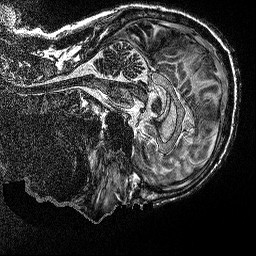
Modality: MP2RAGE
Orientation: sagittal
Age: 62
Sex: male
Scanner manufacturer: siemens
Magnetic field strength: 3 T
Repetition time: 5 s
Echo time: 0.00298 s